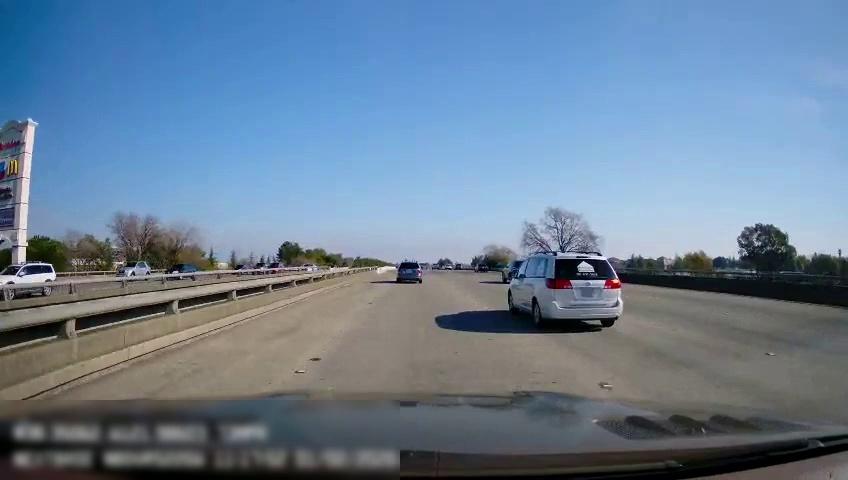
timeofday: Day
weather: Sunny
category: Drivable Space
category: Drivable Space
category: Vehicles | Car
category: Vehicles | Truck
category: Vehicles | SUV
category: Vehicles | SUV
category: Vehicles | SUV
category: Vehicles | SUV
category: Vehicles | Car
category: Vehicles | Car
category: Vehicles | SUV
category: Vehicles | Car
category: Lanes | Current Lane
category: Lanes | Current Lane